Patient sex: M
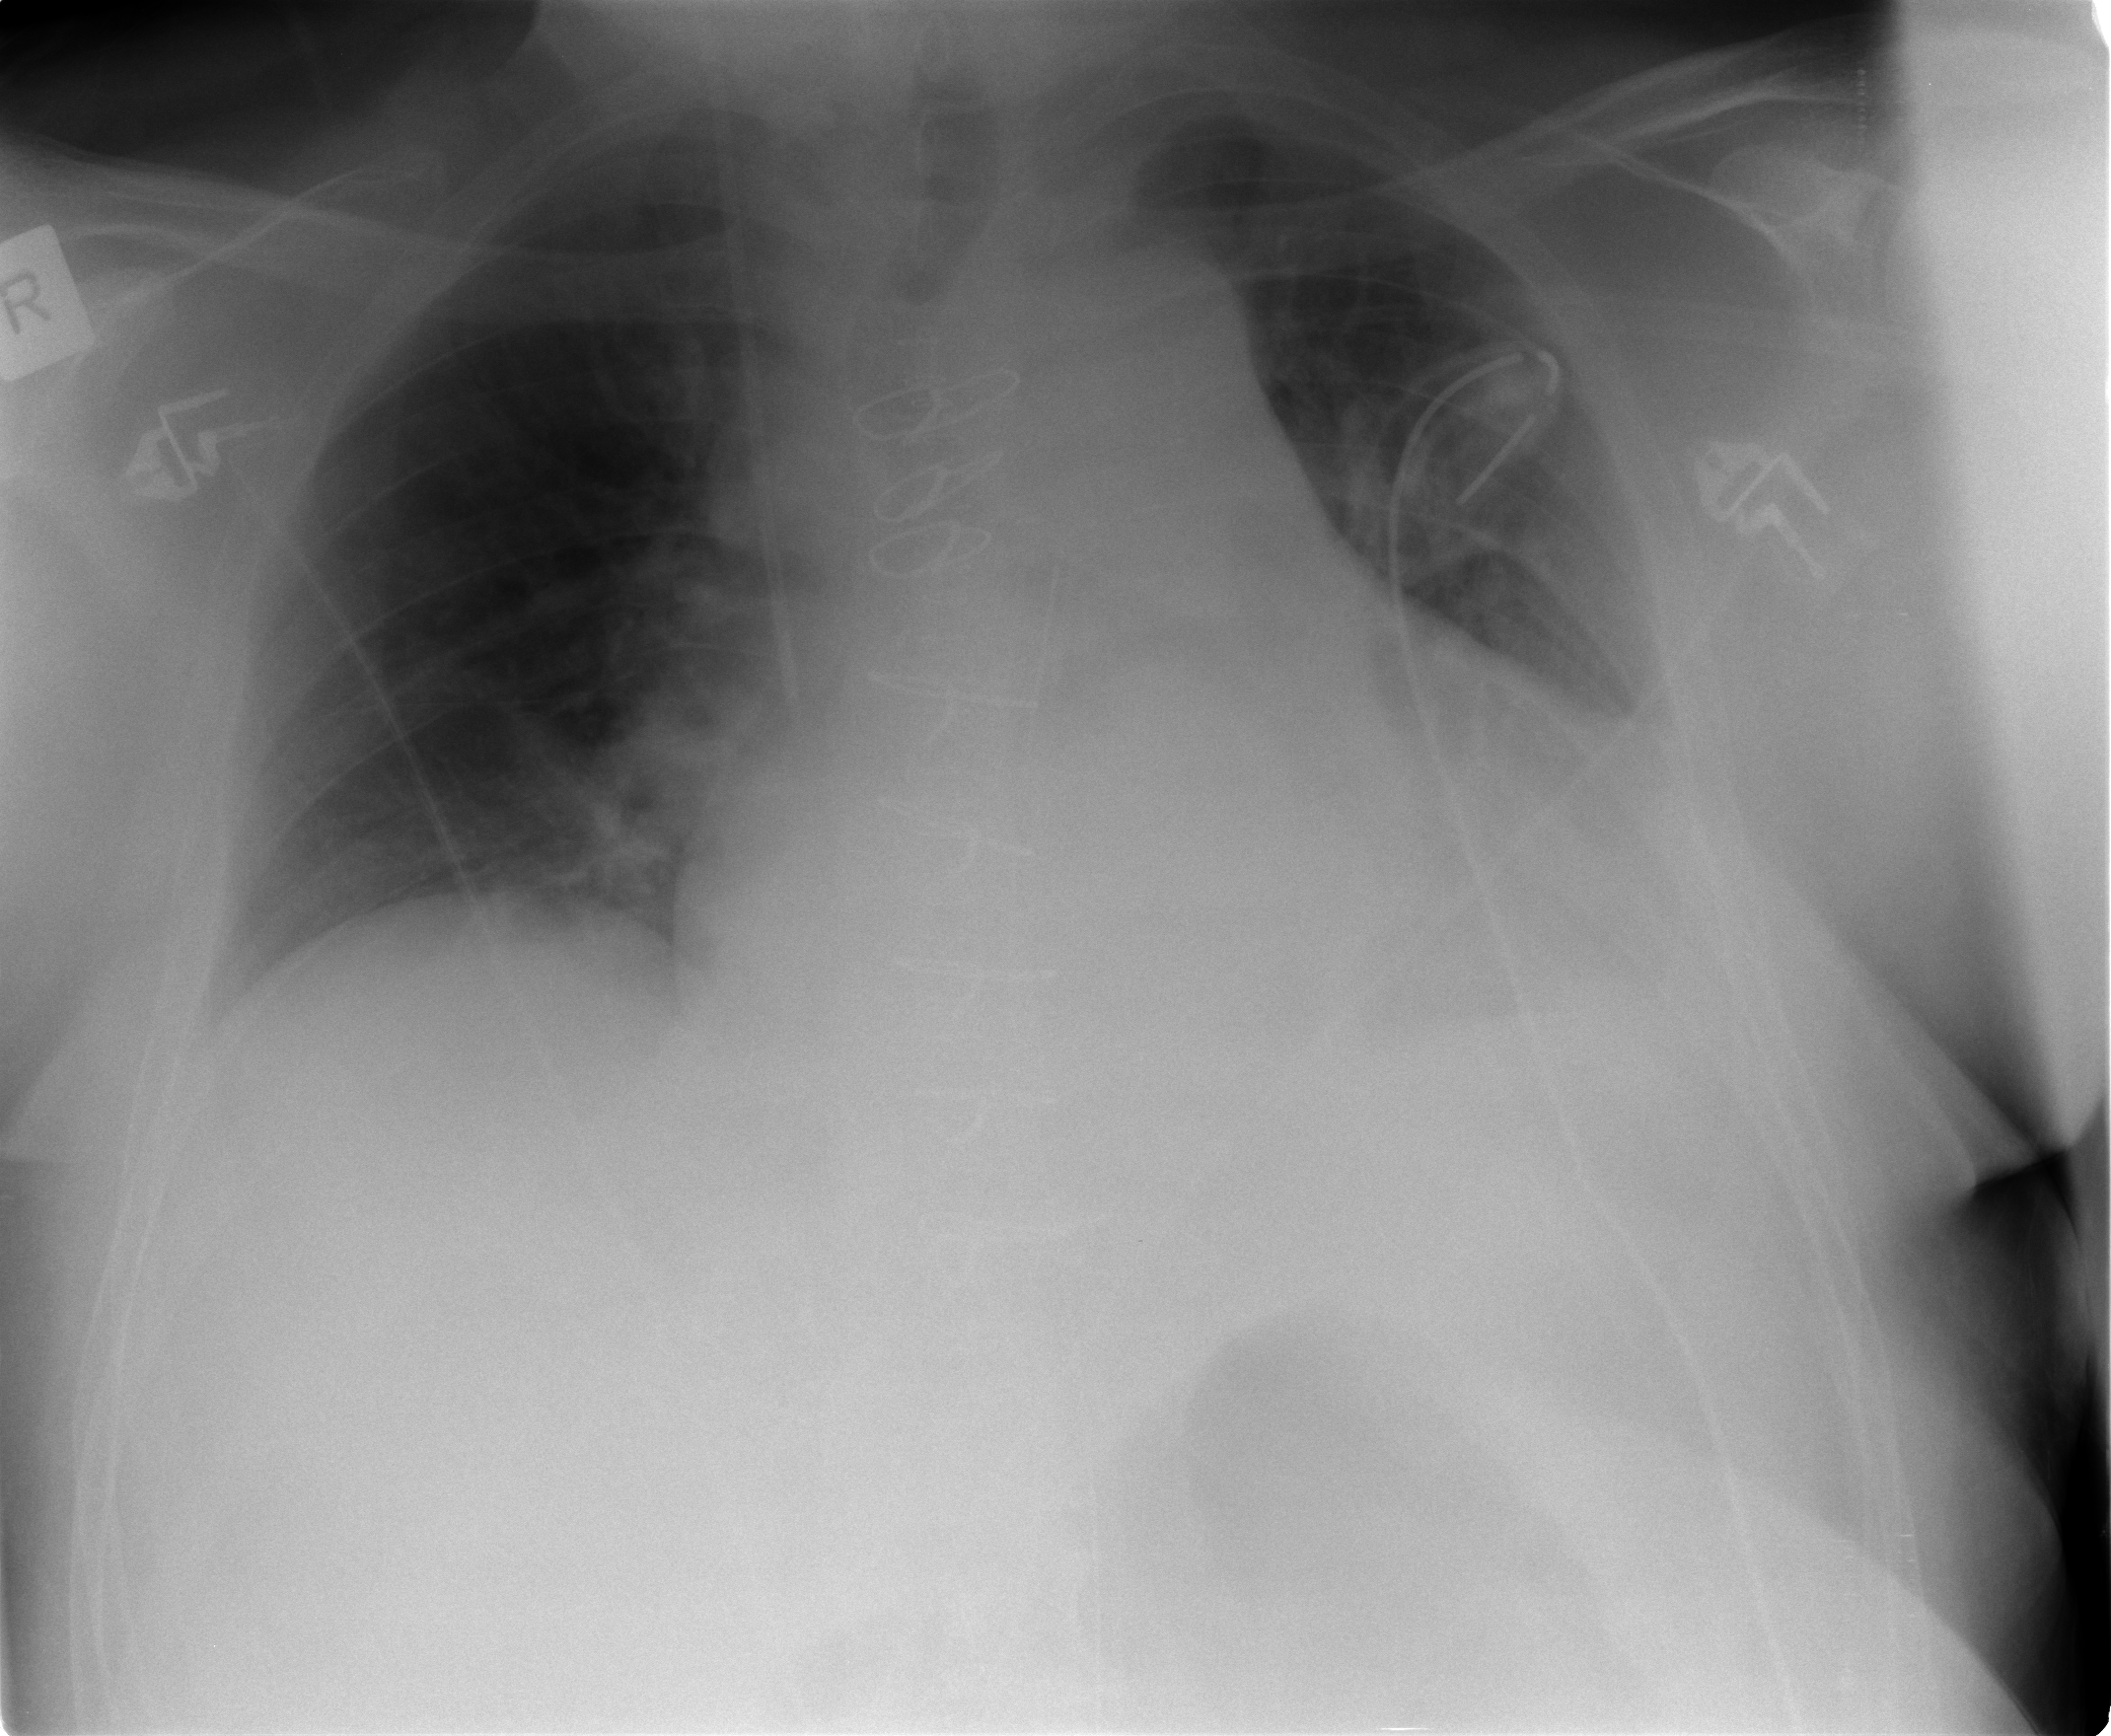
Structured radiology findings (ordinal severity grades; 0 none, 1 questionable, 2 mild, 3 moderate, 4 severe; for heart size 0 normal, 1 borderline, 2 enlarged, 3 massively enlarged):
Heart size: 2
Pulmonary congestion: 2
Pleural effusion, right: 0
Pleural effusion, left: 3
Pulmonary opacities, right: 0
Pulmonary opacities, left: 0
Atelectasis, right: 2
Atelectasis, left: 2